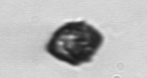
Label: Kryptoperidinium_triquetrum